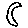
Label: moon